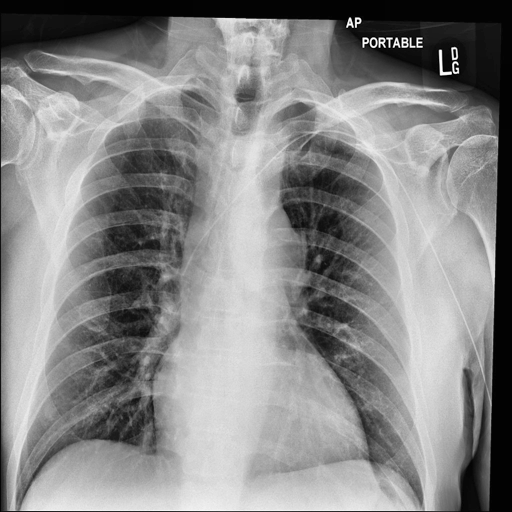
Finding: NORMAL